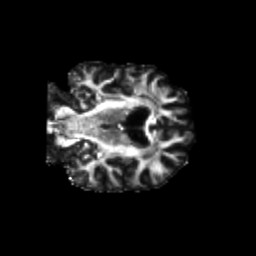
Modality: FA
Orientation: coronal
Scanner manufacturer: siemens
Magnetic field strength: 3 T
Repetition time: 8.8 s
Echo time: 0.085 s